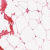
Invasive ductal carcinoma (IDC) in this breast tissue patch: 0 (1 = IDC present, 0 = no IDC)